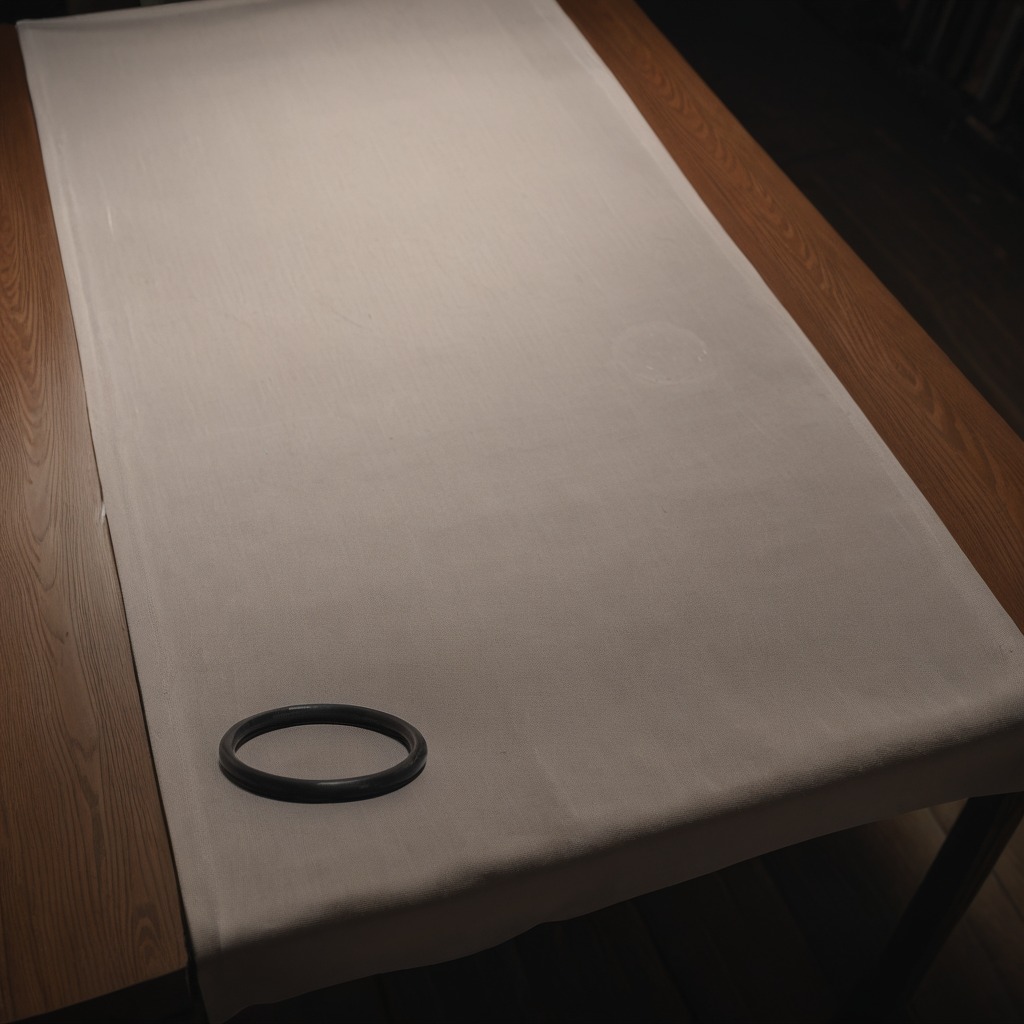
A rubber O-ring lying on the wooden table.